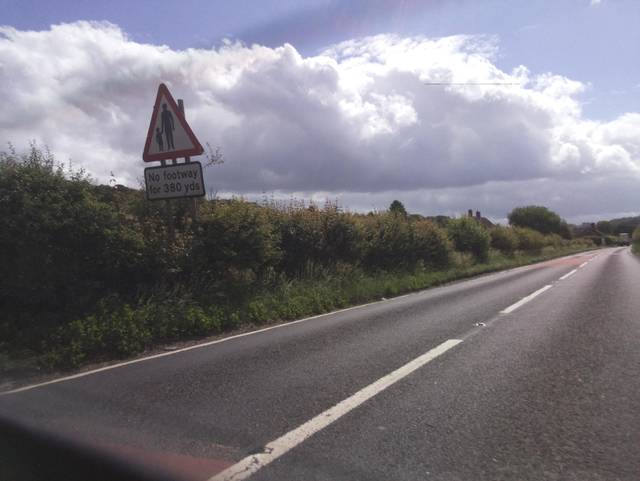
Region: United Kingdom
Coordinates: 51.304, -1.19